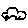
Label: car